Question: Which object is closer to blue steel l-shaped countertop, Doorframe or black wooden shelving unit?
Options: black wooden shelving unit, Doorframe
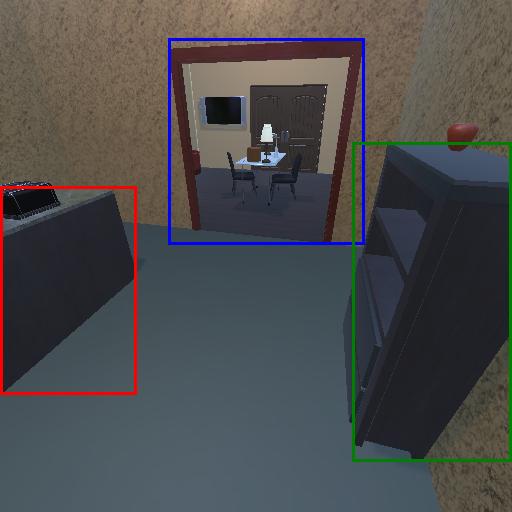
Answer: black wooden shelving unit